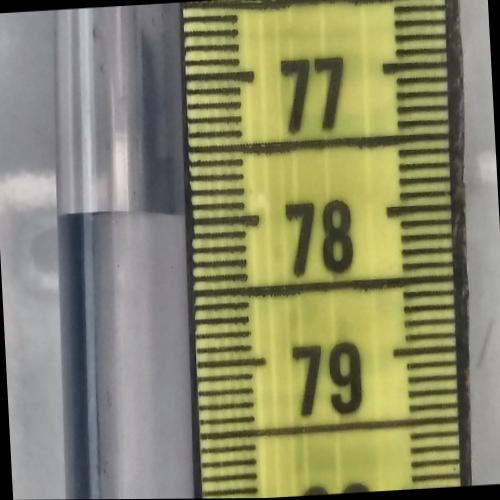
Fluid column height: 78.0 cm